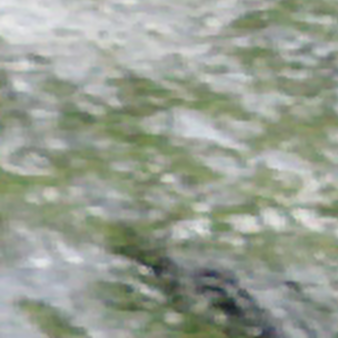
Label: other